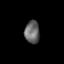
Tissue: lung
Cell type: Epithelial cells
Senescence score: 0.2214
Nuclear area (px): 328
Mean DAPI intensity: 103.909